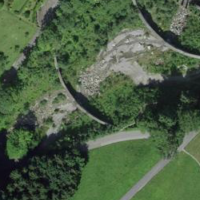
EUNIS habitat code: 53
Species observed at this site:
Juglans regia